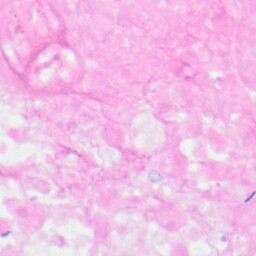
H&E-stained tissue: Kidney